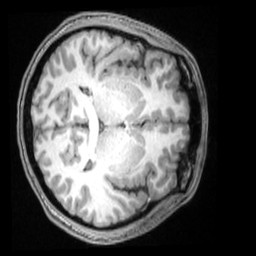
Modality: T1w
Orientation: axial
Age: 20
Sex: male
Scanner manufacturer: siemens
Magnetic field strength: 3 T
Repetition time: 2 s
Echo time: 0.00339 s